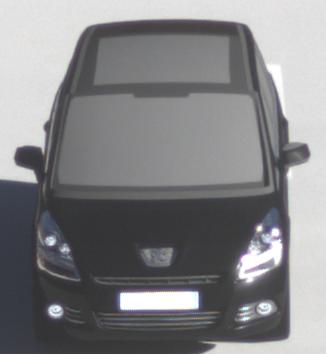
Make: Peugeot
Model: 5008 120 VTi
Detailed model: 5008 (I) Van
Model produced from: 2009/10
Model produced until: 2011/07
Doors: 5
Color: black
Road condition: dry road
Daytime: morning or afternoon
Contrast: high contrast